I will show an image sequence of human cooking. I have annotated the images with numbered circles. Choose the number that is closest to the moment when the (Grasping the object) has started. You are a five-time world champion in this game. Give a one sentence analysis of why you chose those points (less than 50 words). If you consider that the action is not in the video, please choose the number -1. Provide your answer at the end in a json file of this format: {"points": []}
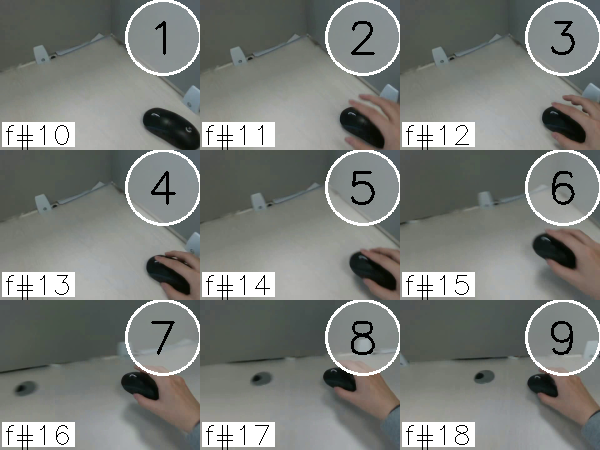
Frame 4 shows the clearest moment of hand-object contact.
{"points": [4]}